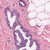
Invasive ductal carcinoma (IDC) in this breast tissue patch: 0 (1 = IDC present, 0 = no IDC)